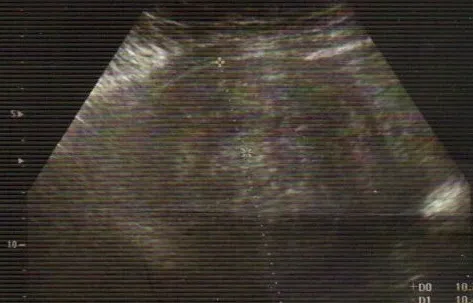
Ultrasound showing 11x10 cm serosal-type fundal uterine myoma.
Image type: radiology (ultrasound)